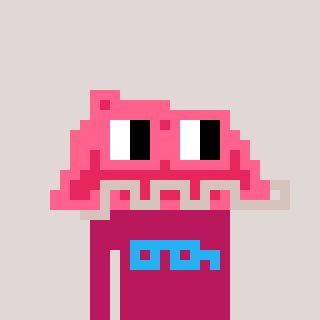
a pixel art character with square pink glasses, a retainer-shaped head and a darkpink-colored body on a warm background